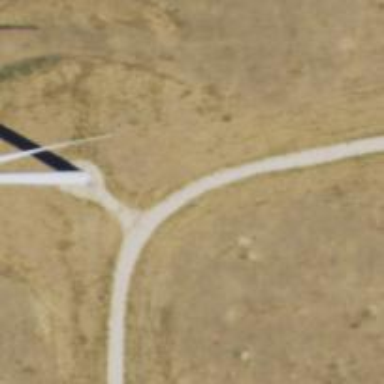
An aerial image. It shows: Road designated for service vehicles specifically for accessing wind farm.